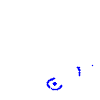
Particle: kaon